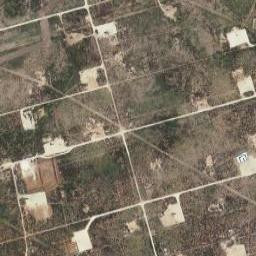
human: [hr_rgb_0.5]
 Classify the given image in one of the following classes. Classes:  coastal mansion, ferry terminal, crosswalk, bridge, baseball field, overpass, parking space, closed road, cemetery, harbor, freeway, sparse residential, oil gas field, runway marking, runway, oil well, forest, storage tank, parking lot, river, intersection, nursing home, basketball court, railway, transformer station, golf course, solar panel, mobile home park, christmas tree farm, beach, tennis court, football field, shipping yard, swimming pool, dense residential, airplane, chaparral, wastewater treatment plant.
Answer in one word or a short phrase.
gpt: oil gas field